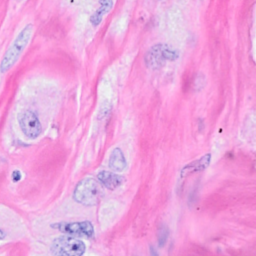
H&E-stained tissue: Breast